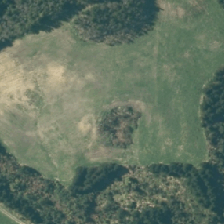
Land cover: high_producing_grassland